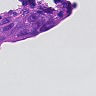
Metastatic tissue present: yes